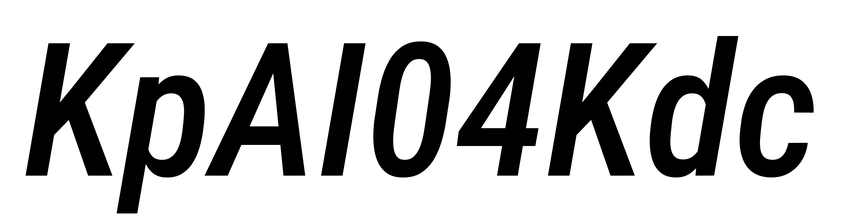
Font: Roboto-Italic_Condensed_Medium_Italic